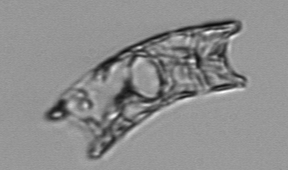
Label: Eucampia